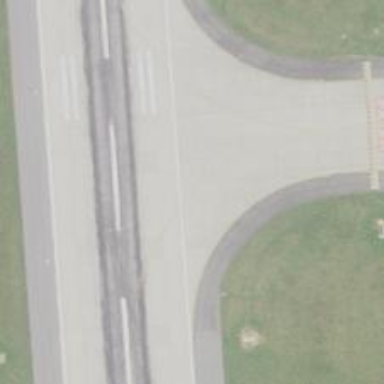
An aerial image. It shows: Image of taxiway at airport.